Current action and preconditions to check: path_clear

Your task: For each precondition in the list above, predict whether it will hold at this action.

Consider the current scene as observed from the mobile robot's camera, and analyze the predicted future states of all dynamic agents (e.g., people, animals, vehicles, or any moving entities) within the NEXT SECOND.

IMPORTANT: Only answer "very likely" if you are absolutely certain—based on strong, clear evidence—that a dynamic agent will violate the precondition in the predicted future state. Do NOT answer "very likely" for unlikely, ambiguous, or low-probability risks.

Ask yourself for each precondition: Is there a high probability, with clear and convincing evidence, that the predicted future states of any dynamic agent will interfere with the predicted future state of the currently executing action within the NEXT SECOND, causing that precondition to fail?

Assess the risk level based on these predictions. Use "likely" or "very likely" if motions create a clear risk of interference.

Use "neutral" or "improbable" if agents are nearby but their predicted paths are clearly diverging or non-conflicting.

Failure Risk Categories: "very improbable", "improbable", "neutral", "likely", "very likely"

Answer Format: Output ONLY the probability_of_failure value from these categories: "very improbable", "improbable", "neutral", "likely", "very likely"

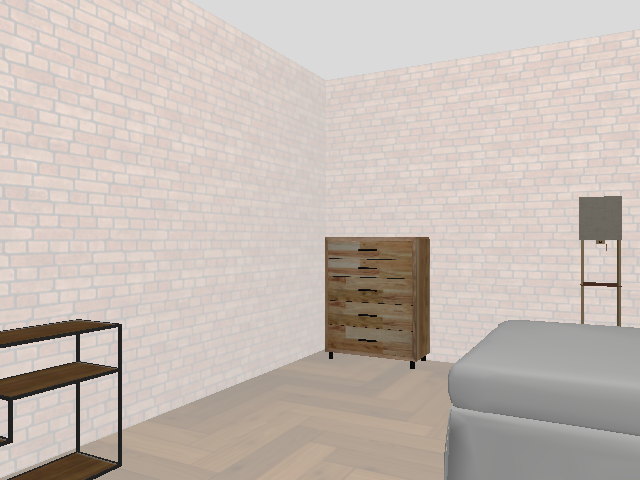

Answer: very improbable